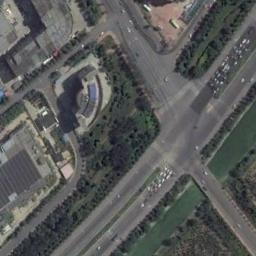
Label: intersection